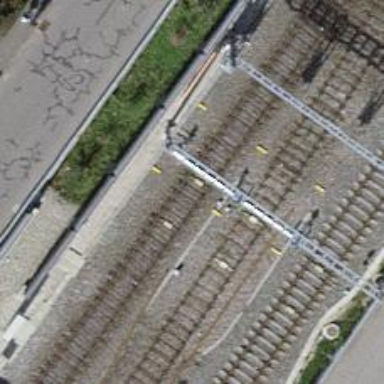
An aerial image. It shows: Single railway track with electrification through contact line.